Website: macys
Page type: payment
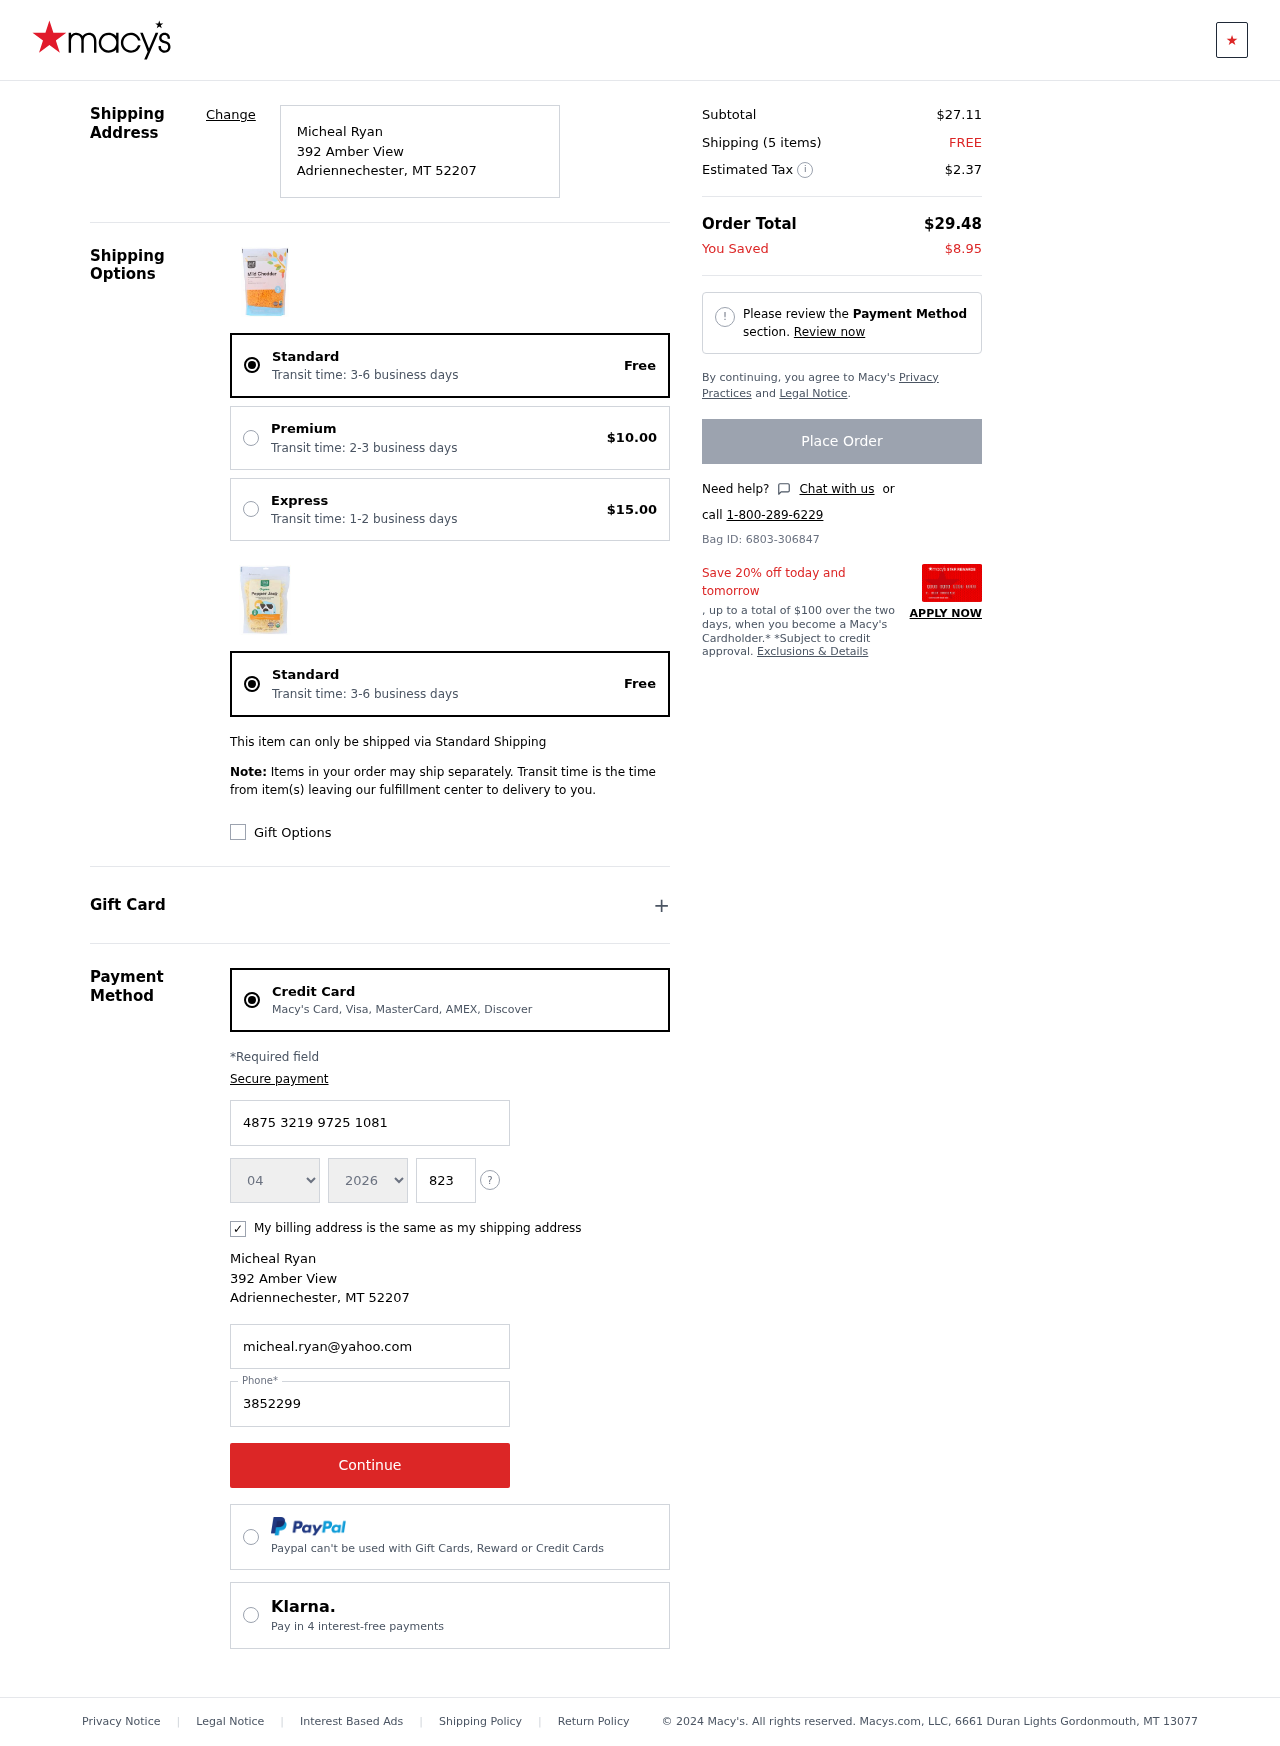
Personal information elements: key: PII_CARD_CVV
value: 823
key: PII_CARD_EXPIRY_MONTH
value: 04
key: PII_CARD_EXPIRY_YEAR
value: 26
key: PII_CARD_NUMBER
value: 4875 3219 9725 1081
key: PII_CITY
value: Adriennechester
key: PII_EMAIL
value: micheal.ryan@yahoo.com
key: PII_FULLNAME
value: Micheal Ryan
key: PII_PHONE
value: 3852299894
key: PII_POSTCODE
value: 52207
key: PII_STATE_ABBR
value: MT
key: PII_STREET
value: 392 Amber View
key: PII_FULLNAME2
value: Micheal Ryan
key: PII_CITY2
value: Adriennechester
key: PII_STATE_ABBR2
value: MT
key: PII_POSTCODE_FULL
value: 52207
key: PII_POSTCODE_NUMERIC
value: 52207
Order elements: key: ORDER_DELIVERY_DATE
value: Transit time: 3-6 business days
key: ORDER_SHIPPING_STANDARD
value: Free
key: ORDER_SHIPPING_PREMIUM
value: $10.00
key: ORDER_SHIPPING_EXPRESS
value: $15.00
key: ORDER_DELIVERY_DATE2
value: Transit time: 3-6 business days
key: ORDER_SHIPPING_STANDARD2
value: Free
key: ORDER_SUBTOTAL
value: $27.11
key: ORDER_NUM_ITEMS
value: Shipping (5 items)
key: ORDER_SHIPPING_COST
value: FREE
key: ORDER_TAX
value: $2.37
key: ORDER_TOTAL
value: $29.48
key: ORDER_SAVINGS
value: $8.95
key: ORDER_ID
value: Bag ID: 6803-306847